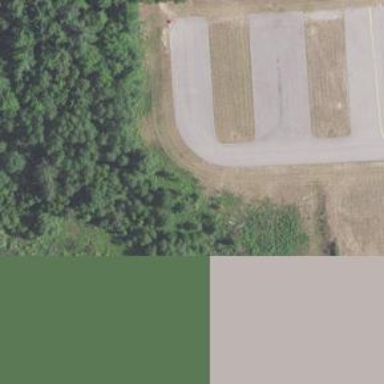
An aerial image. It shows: Apron at the airport.